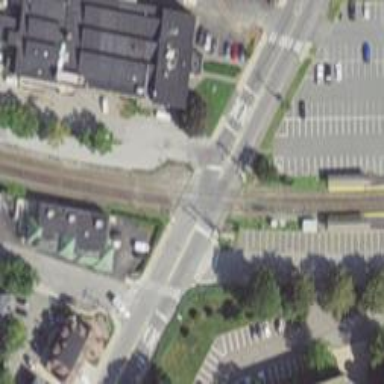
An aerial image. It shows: Level crossing along the railway.